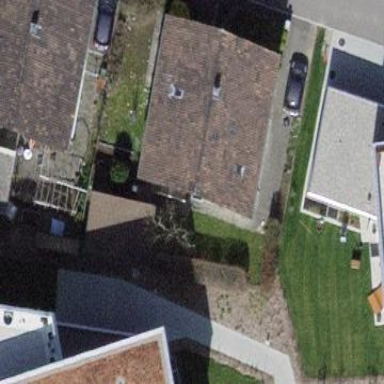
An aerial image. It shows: Detached building with gabled roof.